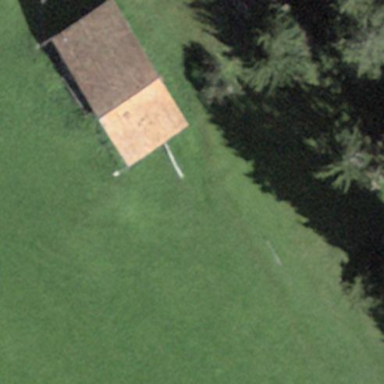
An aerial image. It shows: Shed building.